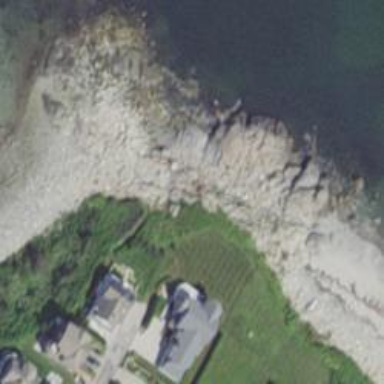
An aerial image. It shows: Beach with rocky surface.